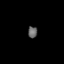
Tissue: lung
Cell type: Endothelial cells
Senescence score: 0.1827
Nuclear area (px): 106
Mean DAPI intensity: 100.057